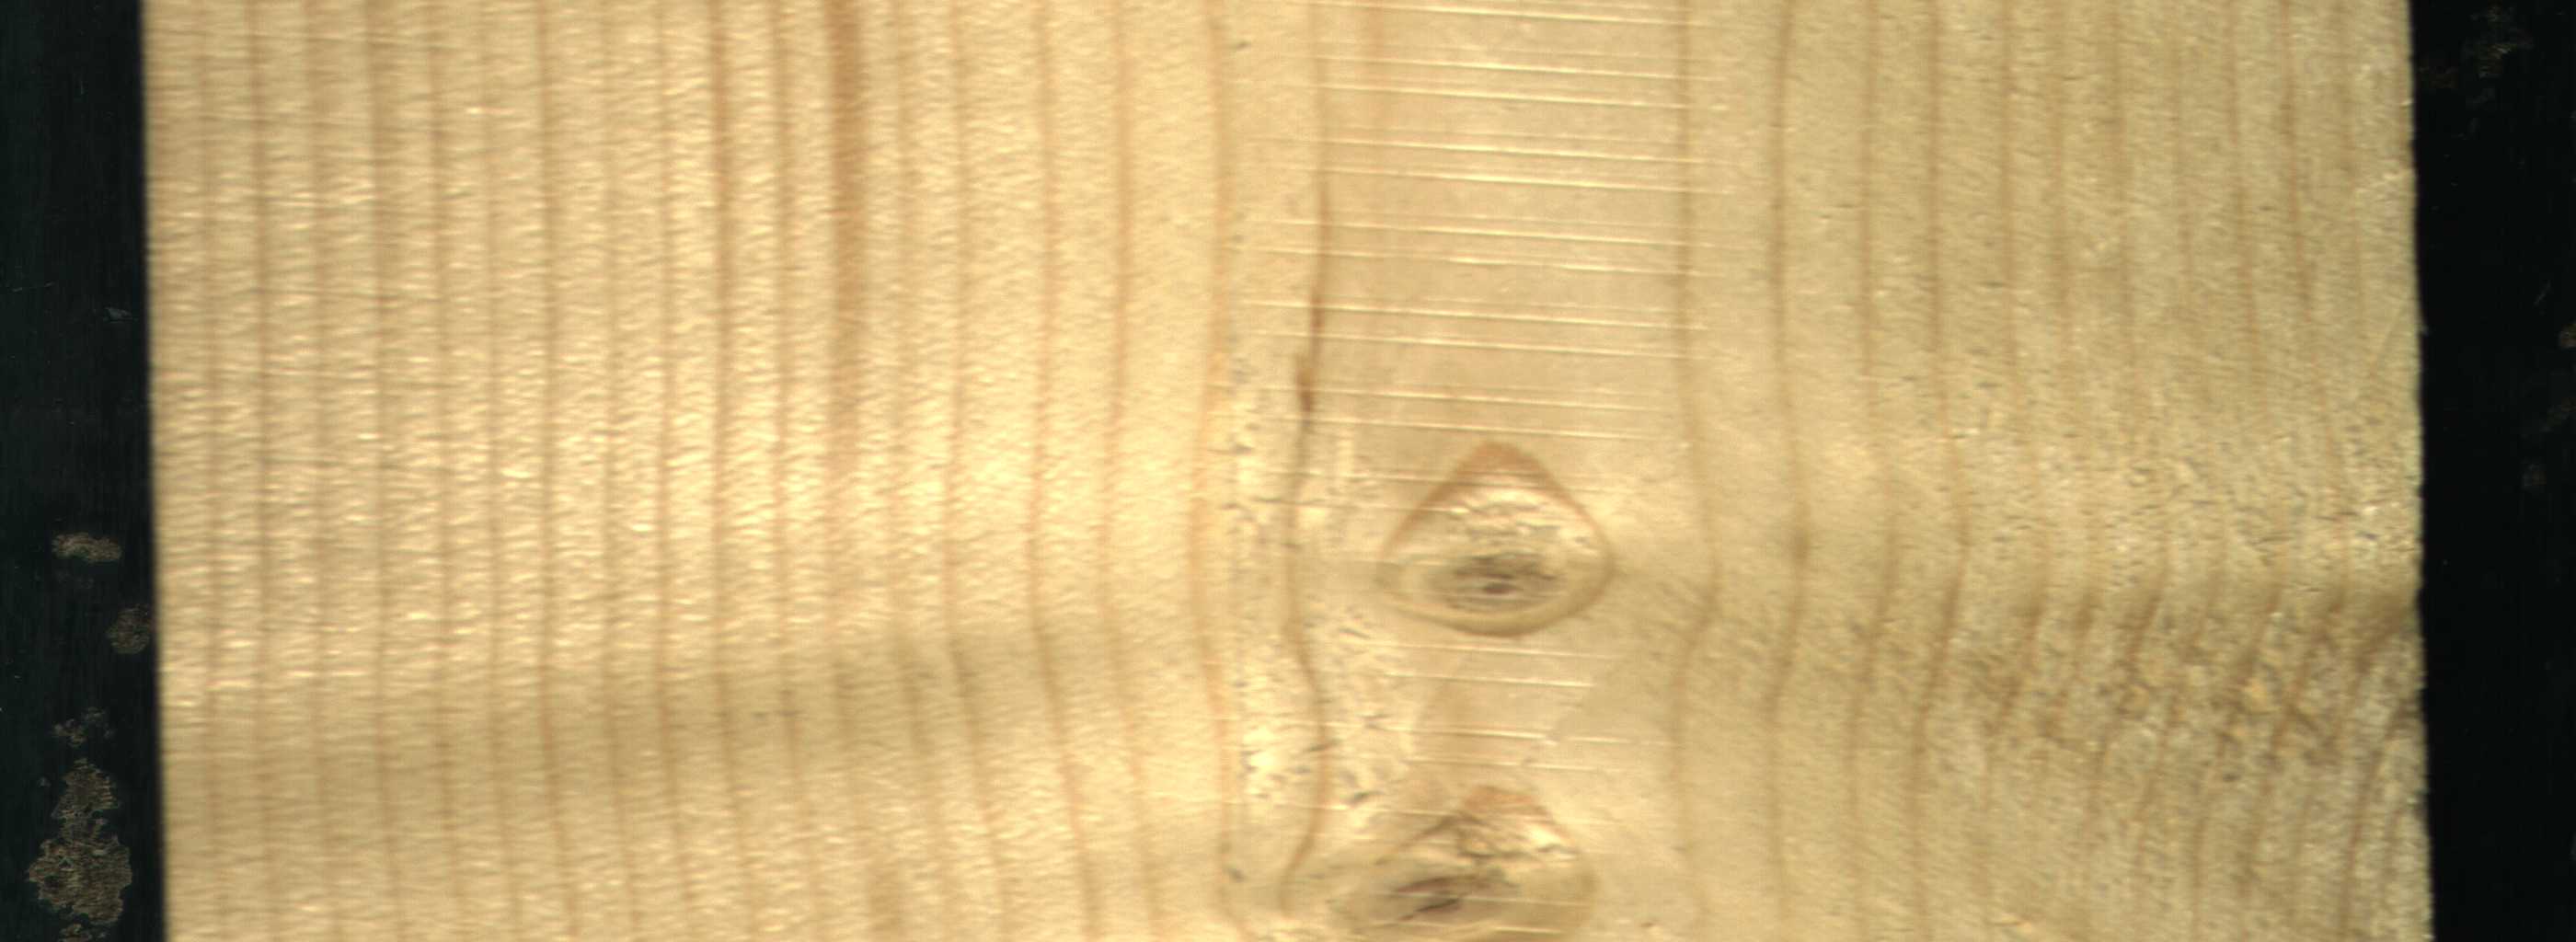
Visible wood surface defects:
Live_Knot
Live_Knot